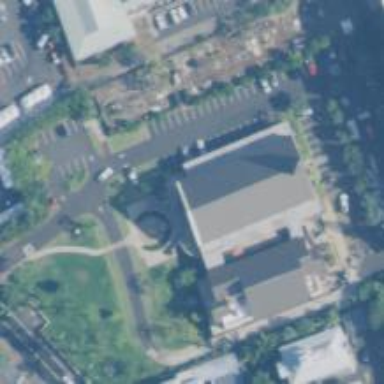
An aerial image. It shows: Beautiful church building.